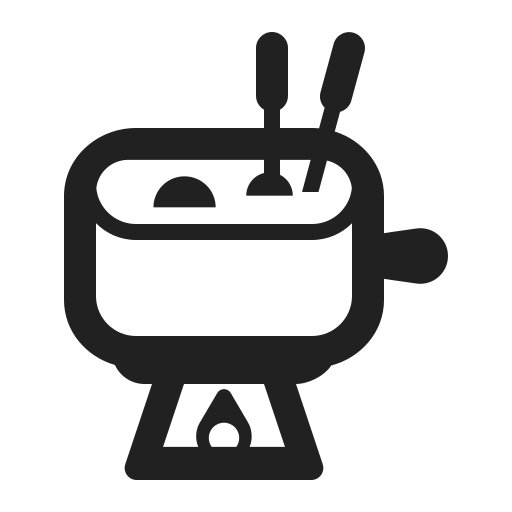
fondue high contrast